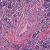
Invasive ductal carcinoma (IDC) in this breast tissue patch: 1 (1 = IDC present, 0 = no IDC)